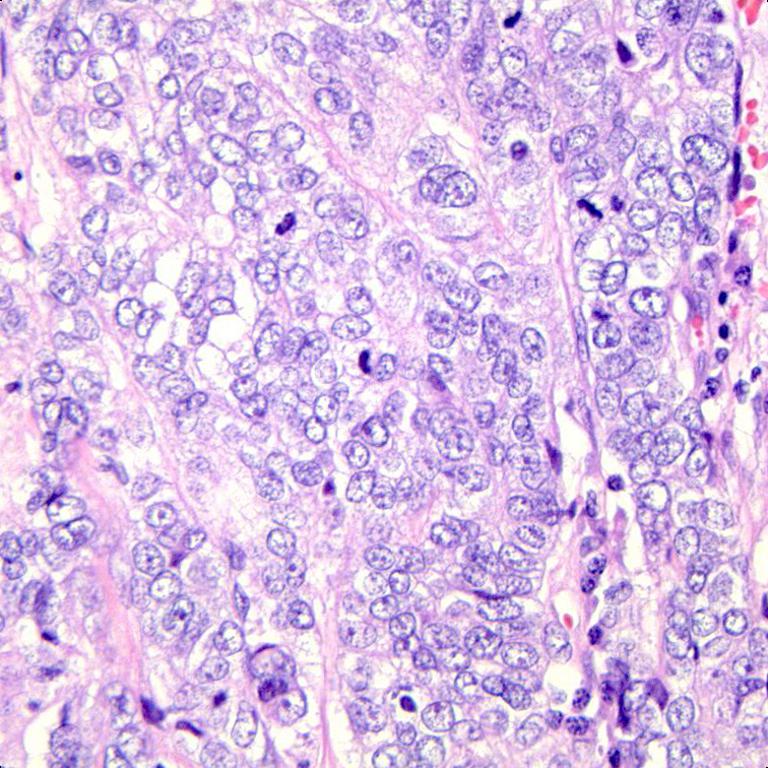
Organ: colon
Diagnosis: adenocarcinomas